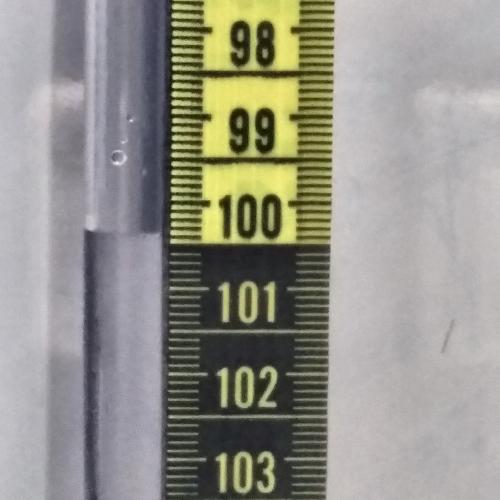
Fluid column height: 100.4 cm